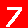
Digit: 7